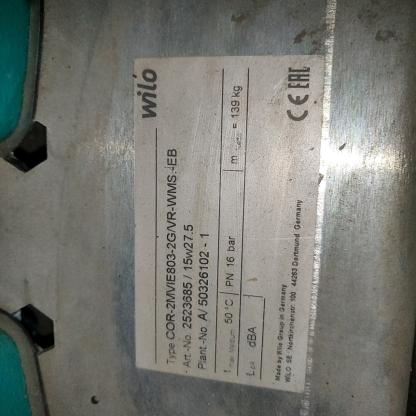
Klasa: tabliczka-znamionowa